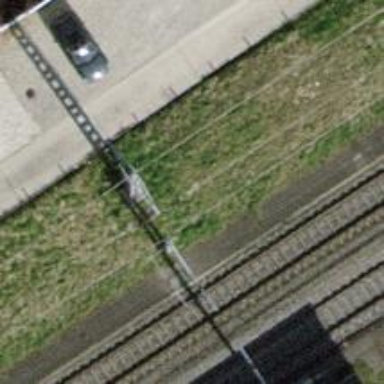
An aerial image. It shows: Power pole.